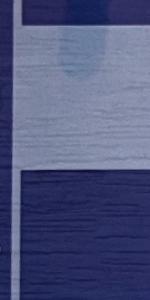
Label: Empty